Field crop: maize
Growth stage: 2
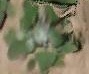
Species: chenopodium